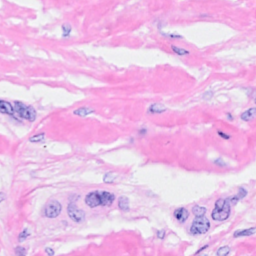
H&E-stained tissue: Breast